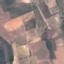
Label: PermanentCrop